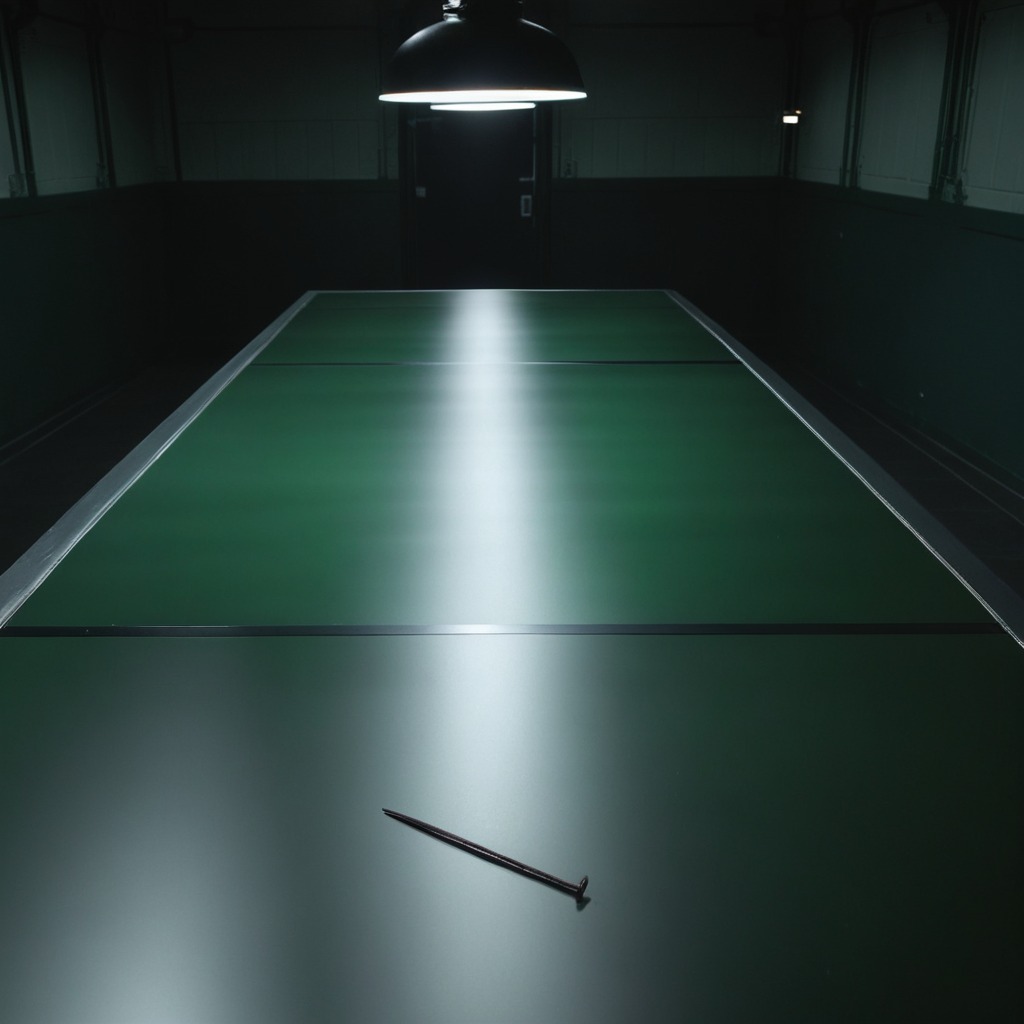
An iron nail is lying on the clean empty table in a railway signal maintenance room.